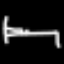
Label: bed